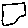
Label: square